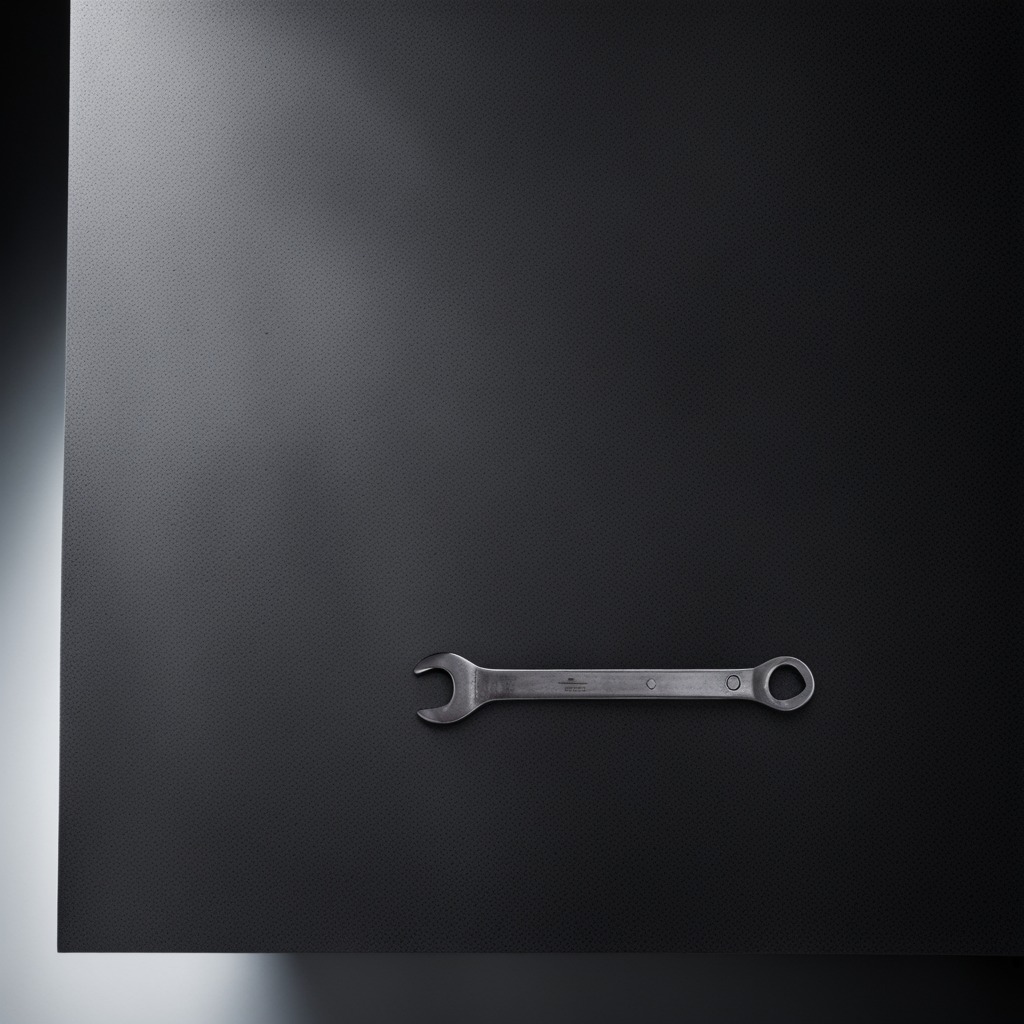
A wrench lying on a clean granite tabletop covered with a black rubber mat inside a workshop under bright overhead lighting crisp shadows high clarity worn but beneath the mat